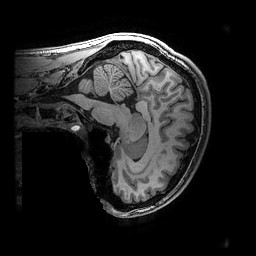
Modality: T1w
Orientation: sagittal
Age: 17
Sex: male
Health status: ill
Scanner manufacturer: ge
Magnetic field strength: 3 T
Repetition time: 0.007664 s
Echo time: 0.00342 s